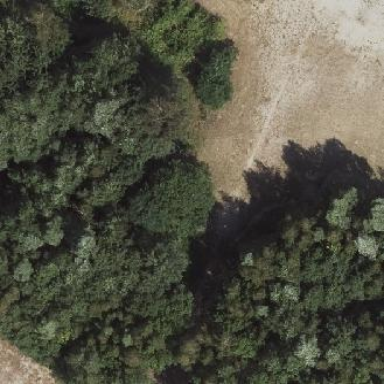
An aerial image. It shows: Semi-deciduous woodland with broadleaved trees.